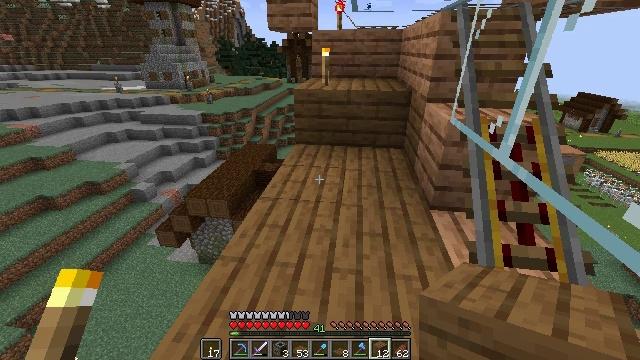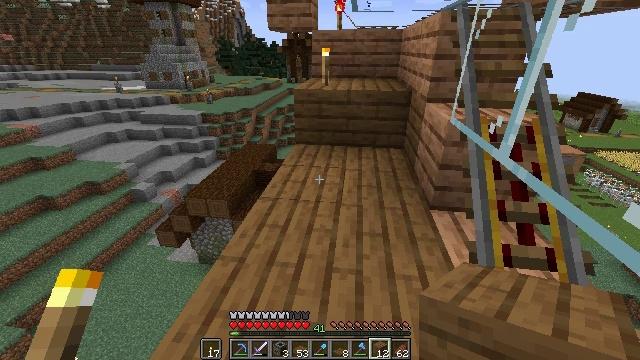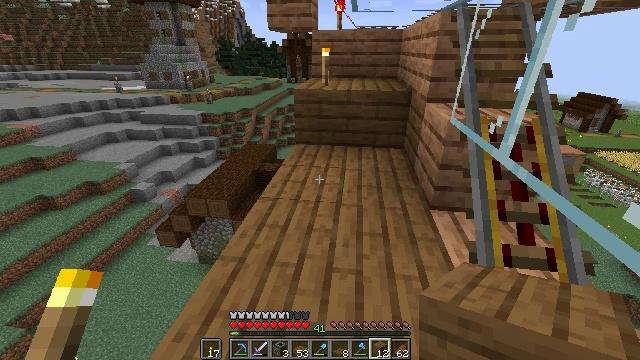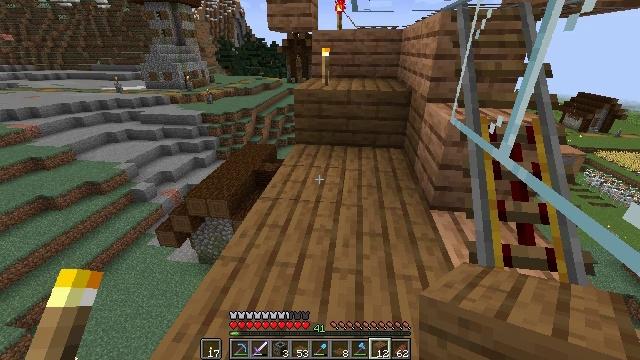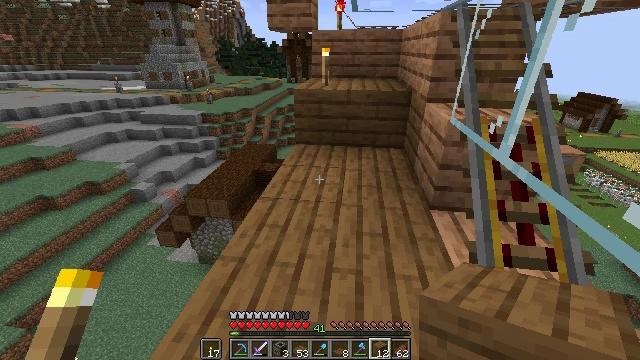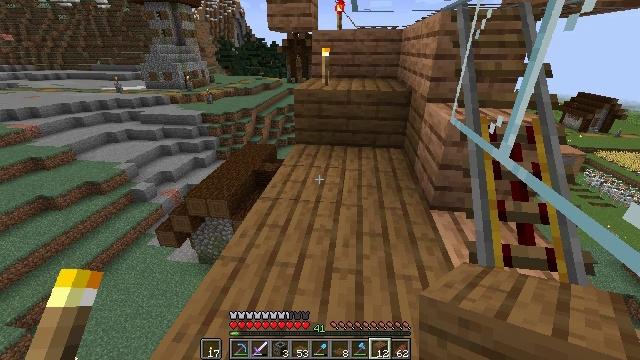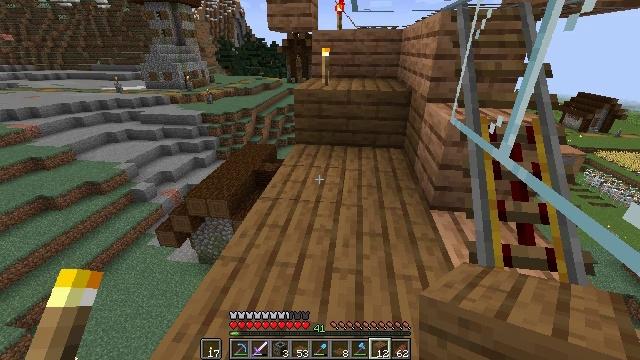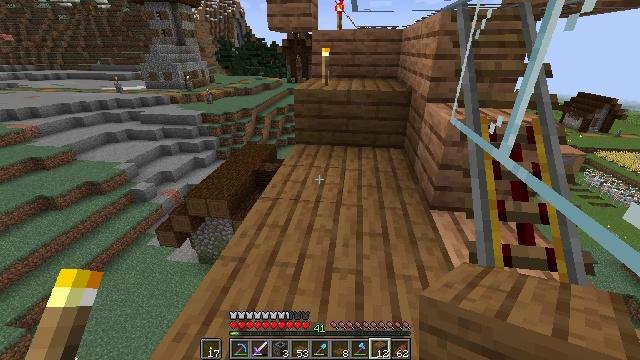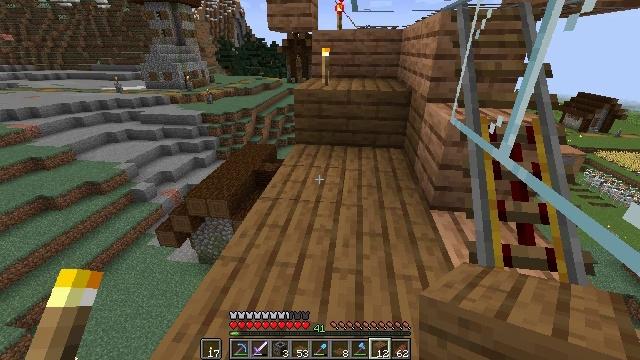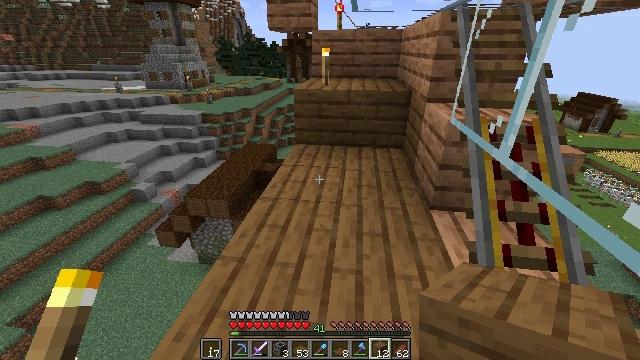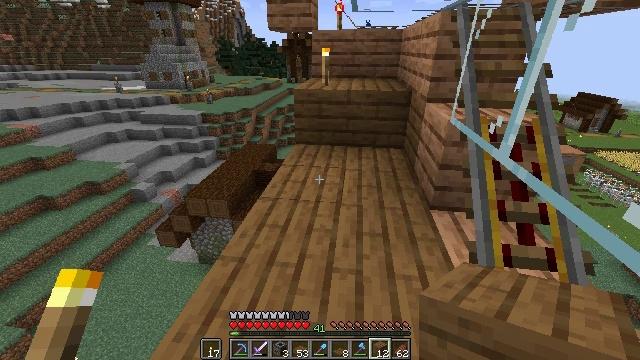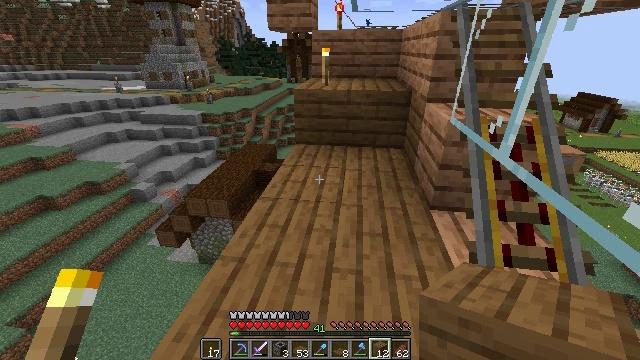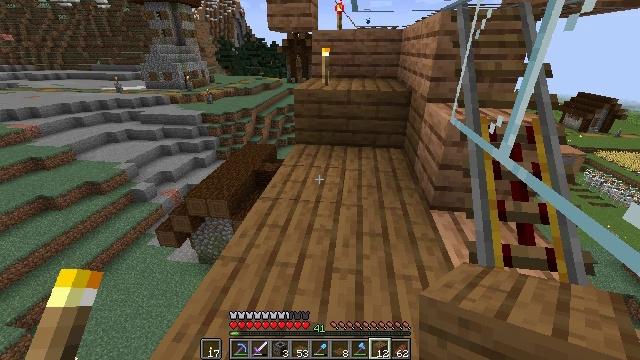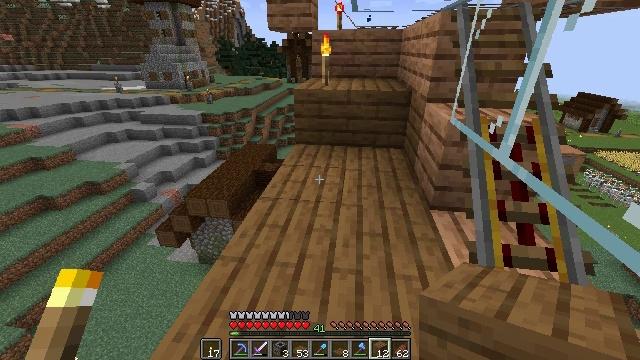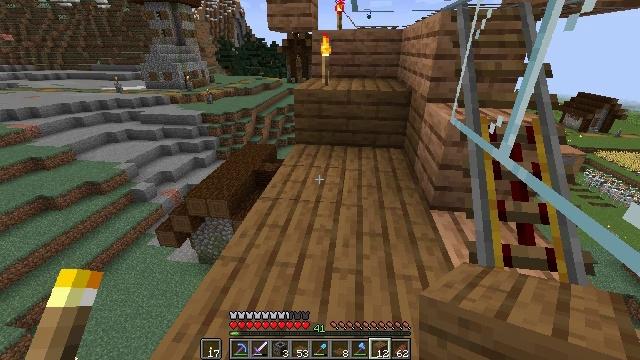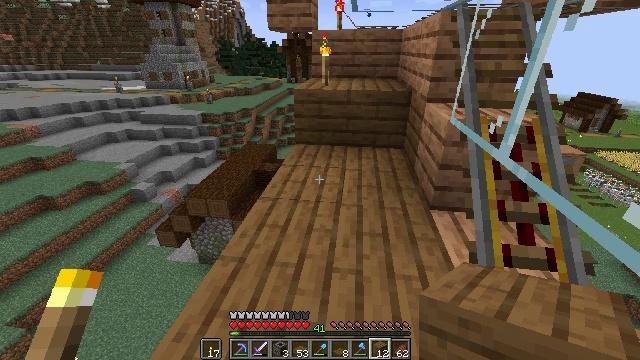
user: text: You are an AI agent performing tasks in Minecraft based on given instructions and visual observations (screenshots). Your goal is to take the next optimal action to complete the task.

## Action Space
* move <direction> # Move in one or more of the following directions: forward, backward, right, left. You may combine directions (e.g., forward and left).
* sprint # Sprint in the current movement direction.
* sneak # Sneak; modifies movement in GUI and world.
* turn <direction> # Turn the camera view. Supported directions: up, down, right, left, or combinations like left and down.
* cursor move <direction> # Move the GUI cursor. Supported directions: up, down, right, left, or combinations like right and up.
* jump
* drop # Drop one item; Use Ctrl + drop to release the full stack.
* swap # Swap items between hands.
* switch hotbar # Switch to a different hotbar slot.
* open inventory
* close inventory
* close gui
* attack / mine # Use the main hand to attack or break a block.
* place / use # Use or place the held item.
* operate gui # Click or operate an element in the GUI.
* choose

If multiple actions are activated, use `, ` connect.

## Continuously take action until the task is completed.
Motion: motion action
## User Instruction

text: Put iron ingots in the crafting grid to craft a minecart.
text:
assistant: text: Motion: no_op
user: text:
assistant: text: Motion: no_op
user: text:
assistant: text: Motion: no_op
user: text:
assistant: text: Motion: no_op
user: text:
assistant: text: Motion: no_op
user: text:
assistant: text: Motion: no_op
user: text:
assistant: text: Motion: no_op
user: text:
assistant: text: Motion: no_op
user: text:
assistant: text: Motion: no_op
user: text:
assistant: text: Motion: no_op
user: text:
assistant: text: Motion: no_op
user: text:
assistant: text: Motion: no_op
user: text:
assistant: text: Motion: no_op
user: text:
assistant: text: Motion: no_op
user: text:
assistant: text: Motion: no_op
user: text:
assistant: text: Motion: no_op
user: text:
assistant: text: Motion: no_op
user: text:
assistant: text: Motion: no_op
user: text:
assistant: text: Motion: no_op
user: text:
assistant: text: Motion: no_op
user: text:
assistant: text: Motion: no_op
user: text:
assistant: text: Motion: no_op
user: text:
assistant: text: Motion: no_op
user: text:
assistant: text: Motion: no_op
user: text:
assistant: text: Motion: no_op
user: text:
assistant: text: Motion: no_op
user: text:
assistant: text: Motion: no_op
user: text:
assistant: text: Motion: no_op
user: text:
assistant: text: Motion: no_op
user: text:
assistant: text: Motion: no_op